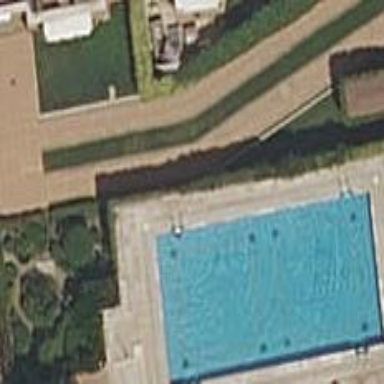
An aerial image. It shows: Swimming pool located in leisure land.